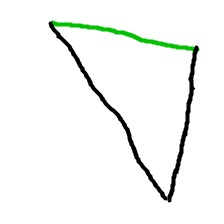
Shape: triangle